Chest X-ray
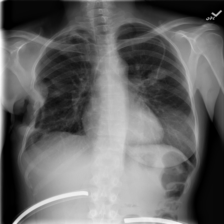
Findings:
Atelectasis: negative
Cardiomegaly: negative
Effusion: negative
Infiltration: negative
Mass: positive
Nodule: negative
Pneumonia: negative
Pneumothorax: negative
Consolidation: negative
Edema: negative
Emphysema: negative
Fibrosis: positive
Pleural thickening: negative
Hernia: negative